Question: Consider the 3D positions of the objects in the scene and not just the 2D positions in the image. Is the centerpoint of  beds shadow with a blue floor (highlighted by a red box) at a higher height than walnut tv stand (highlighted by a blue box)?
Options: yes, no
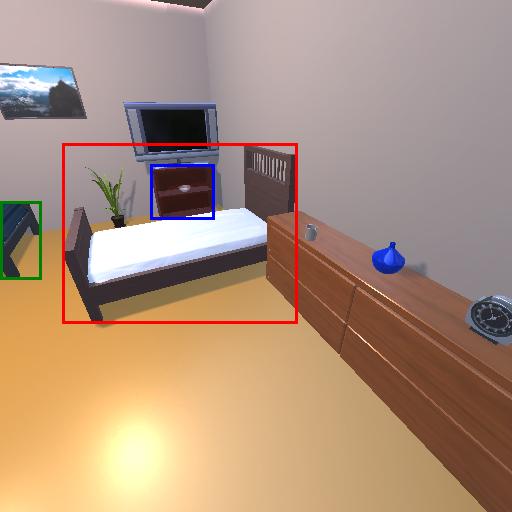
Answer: yes